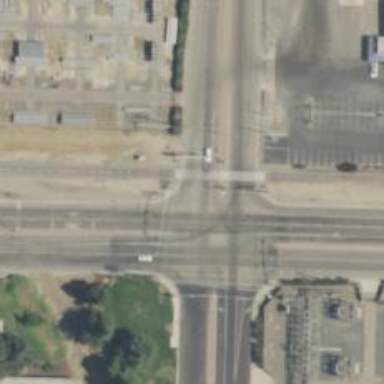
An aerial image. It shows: Crossing with line markings on the road.